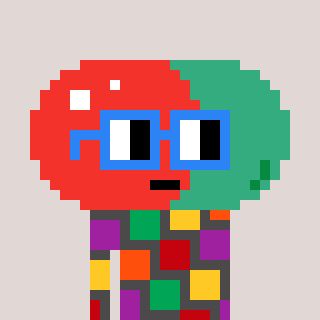
a pixel art character with square blue glasses, a pill-shaped head and a grayscale-colored body on a warm background